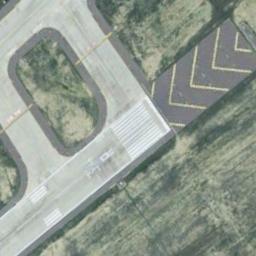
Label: runway